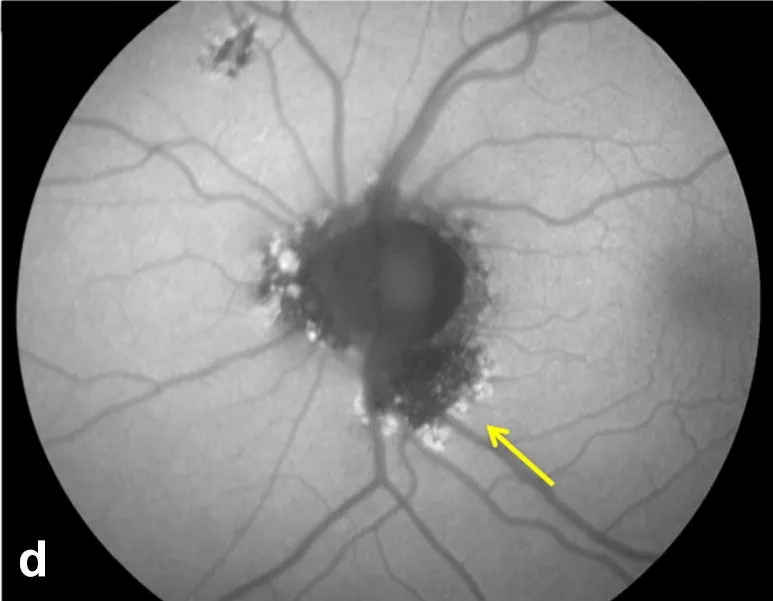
Case 4. D; After one year of follow-up FAF of the left eye revealed minimal progression of the peripapillary zonal lesion in the left eye (yellow arrow).
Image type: ophthalmic_imaging (autofluorescence)